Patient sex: M
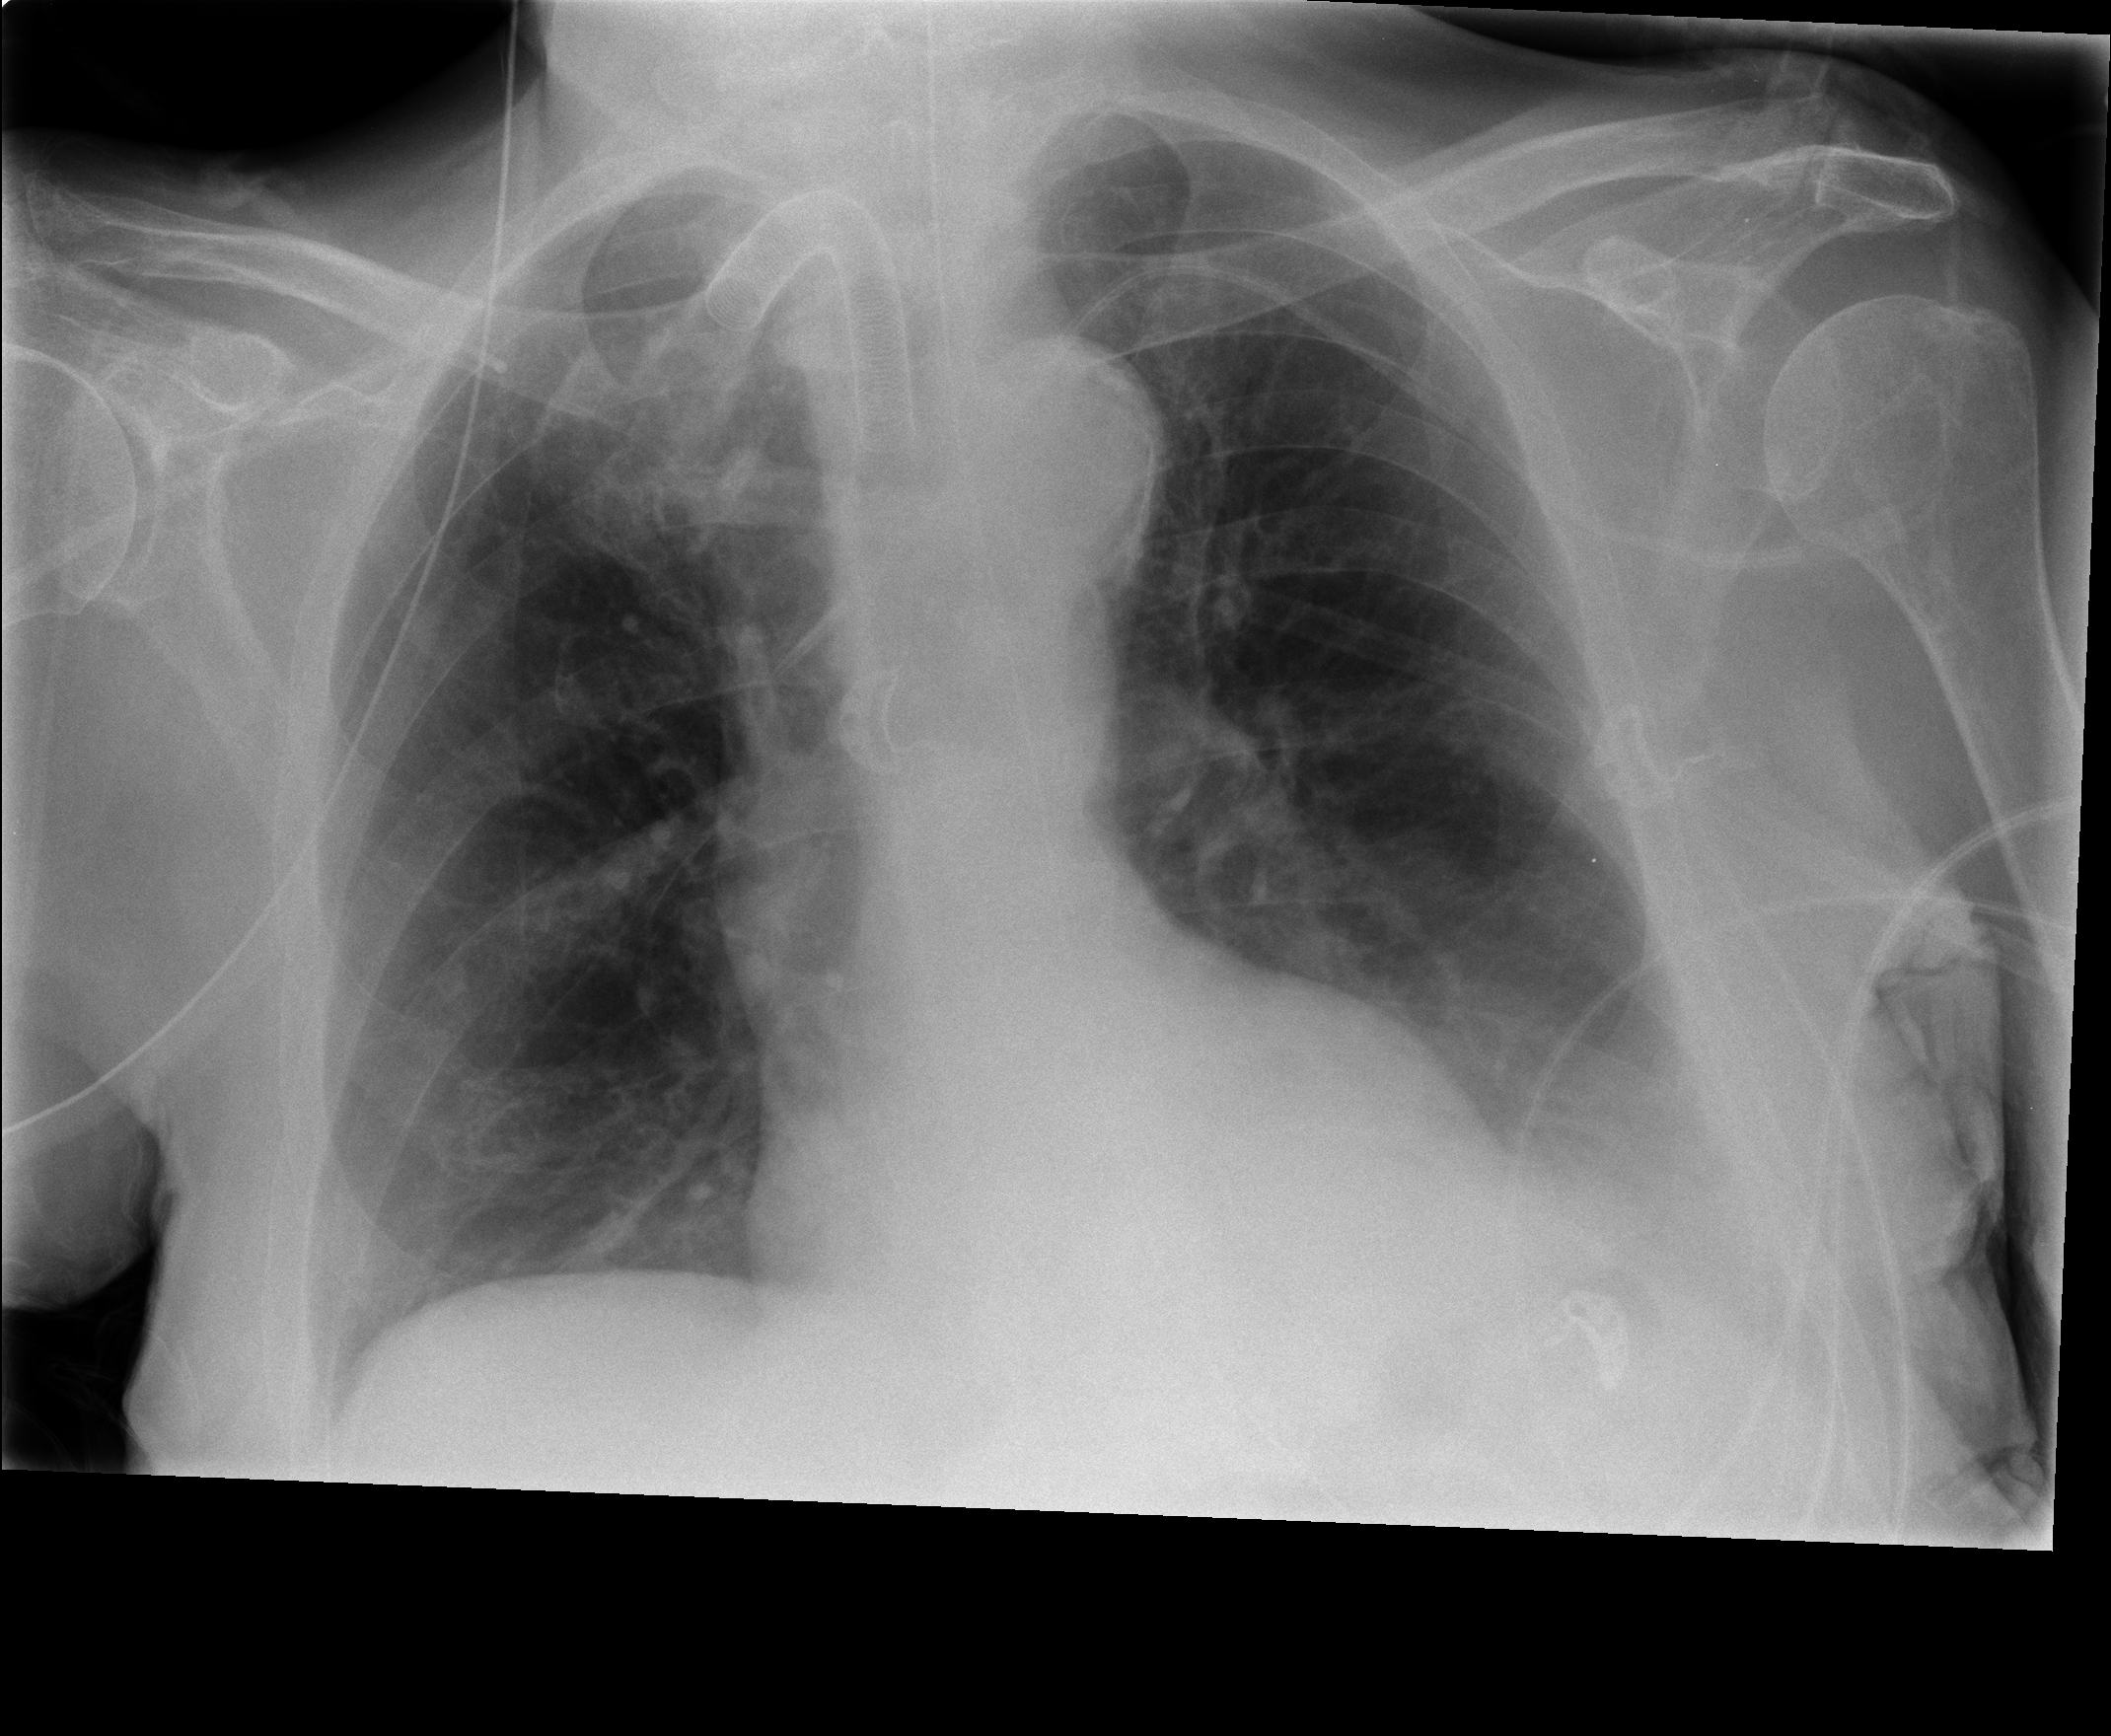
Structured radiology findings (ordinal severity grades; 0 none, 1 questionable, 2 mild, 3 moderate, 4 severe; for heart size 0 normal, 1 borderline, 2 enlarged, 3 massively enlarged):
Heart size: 0
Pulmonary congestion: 2
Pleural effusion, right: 0
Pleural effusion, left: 2
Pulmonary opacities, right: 0
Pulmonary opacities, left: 0
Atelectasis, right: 0
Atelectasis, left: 2